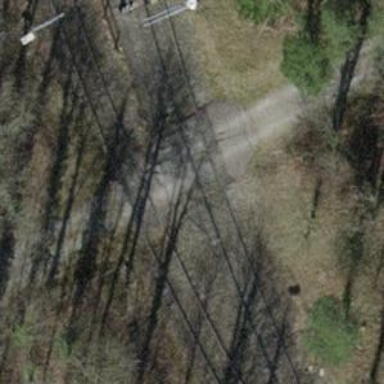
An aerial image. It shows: Bridge over single railway spur track.